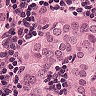
Metastatic tissue present: yes